I will show an image sequence of human cooking. I have annotated the images with numbered circles. Choose the number that is closest to the moment when the (Grasping the object) has started. You are a five-time world champion in this game. Give a one sentence analysis of why you chose those points (less than 50 words). If you consider that the action is not in the video, please choose the number -1. Provide your answer at the end in a json file of this format: {"points": []}
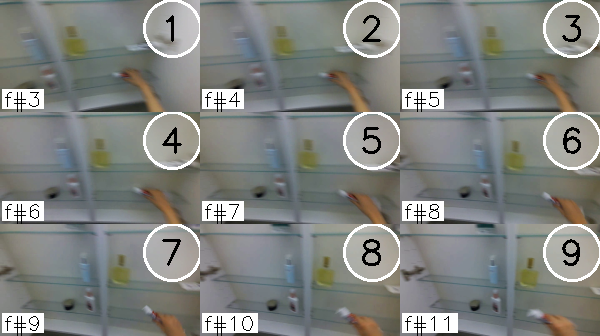
Frame 2 shows the clearest moment of hand-object contact.
{"points": [2]}